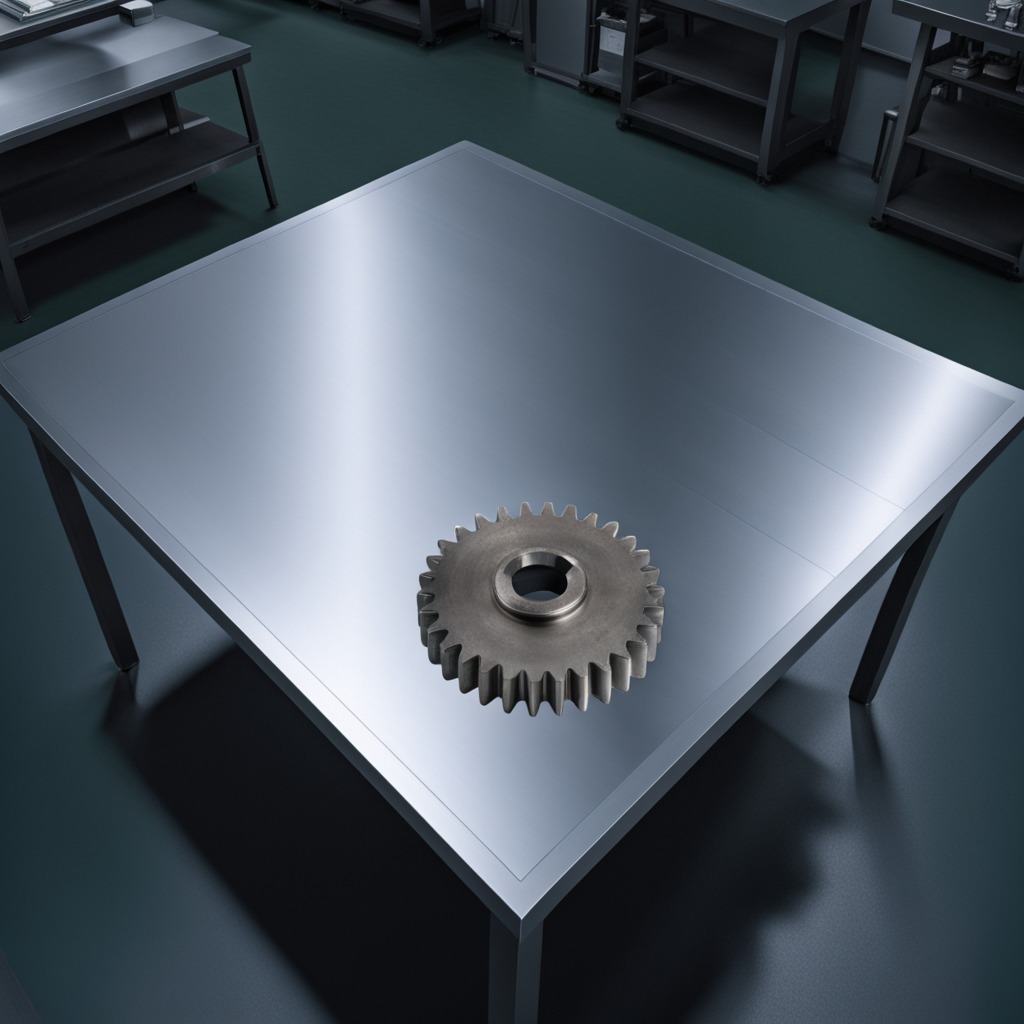
A steel gear with teeth is lying on the tabletop in the basement.